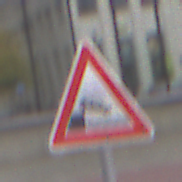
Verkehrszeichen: Ufer
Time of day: MorningAfternoon
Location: Outdoor (Urban)
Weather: Overcast
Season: NotSpecified
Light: Natural